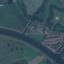
Label: River